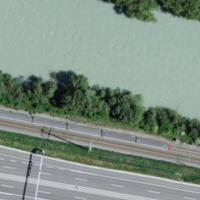
EUNIS habitat code: 15
Species observed at this site:
Stachys recta